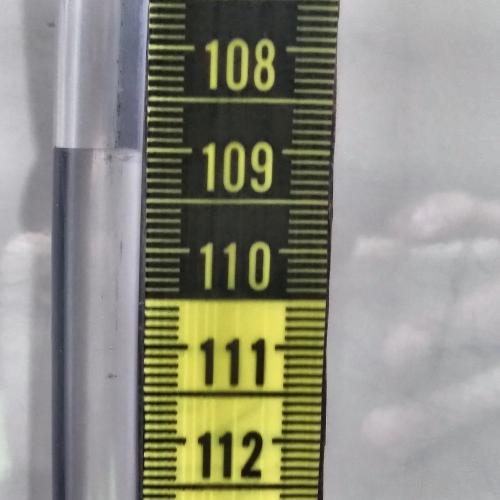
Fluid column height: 109.0 cm